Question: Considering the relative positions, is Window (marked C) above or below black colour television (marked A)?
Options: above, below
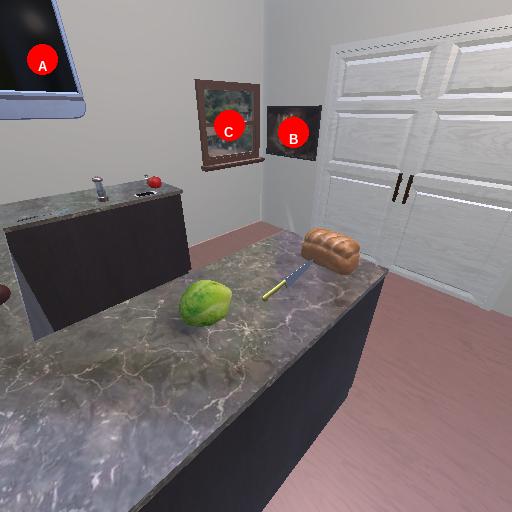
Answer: above